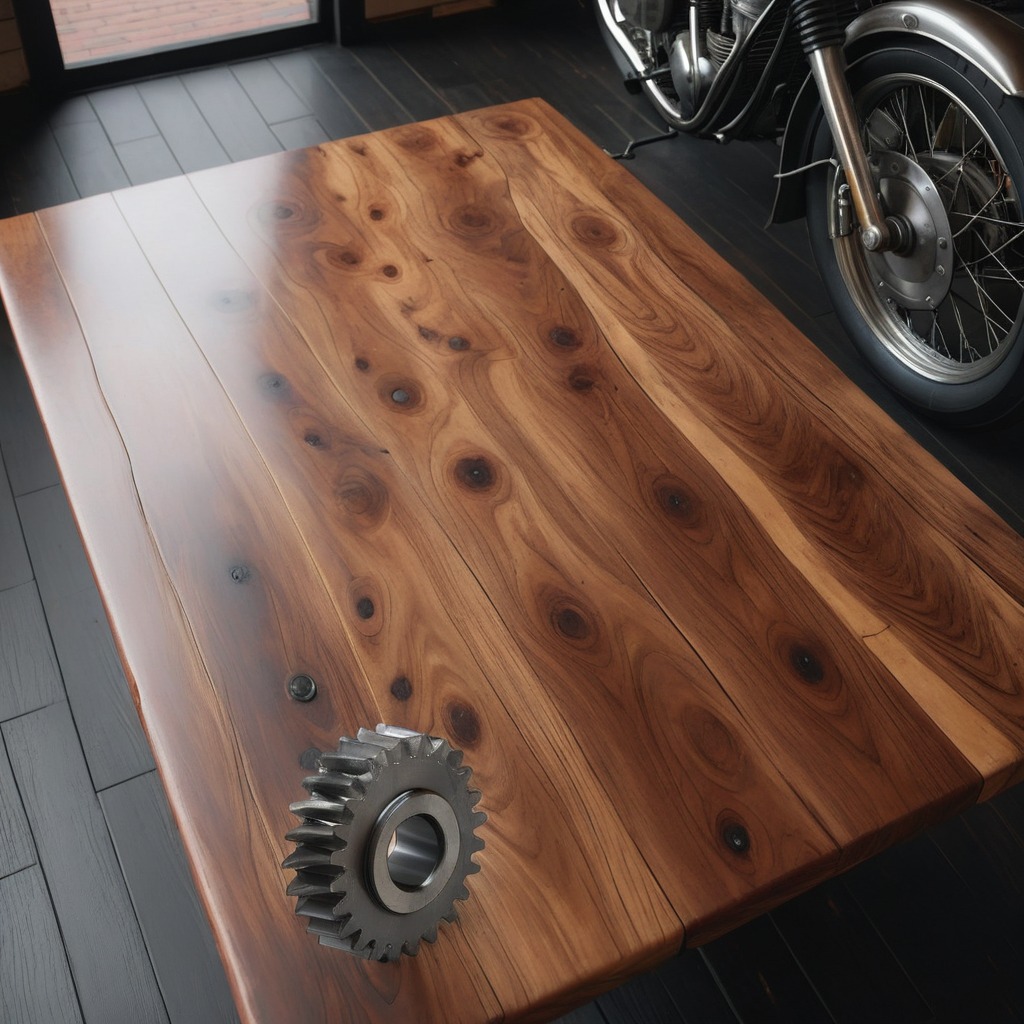
A steel gear with teeth is lying on an oil-spilled wooden table in a vintage motorcycle garage.